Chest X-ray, PA view. Patient: 44 years old, sex F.
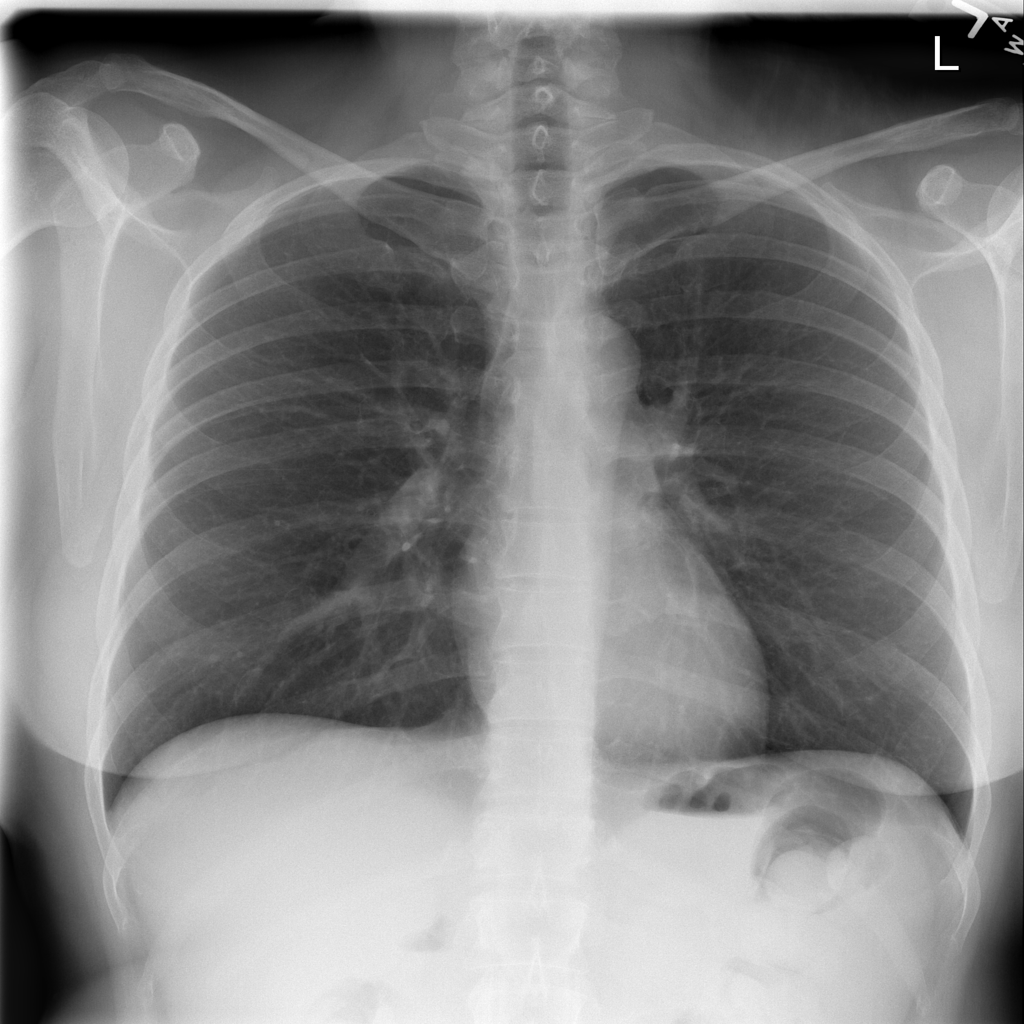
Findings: No Finding